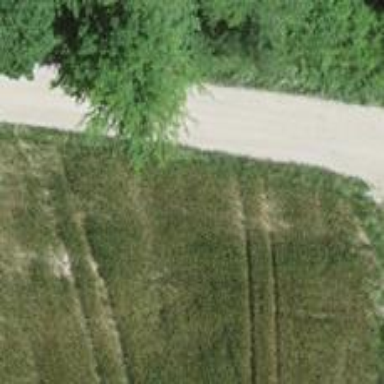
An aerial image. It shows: Track with compacted grade 2 surface.